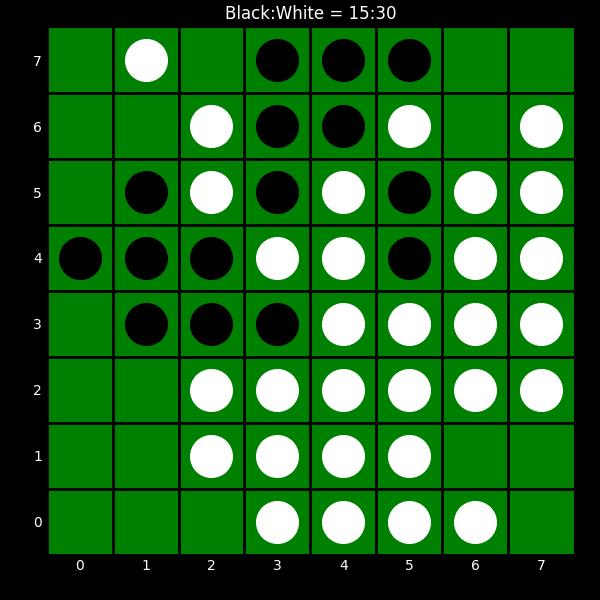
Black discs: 15
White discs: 30